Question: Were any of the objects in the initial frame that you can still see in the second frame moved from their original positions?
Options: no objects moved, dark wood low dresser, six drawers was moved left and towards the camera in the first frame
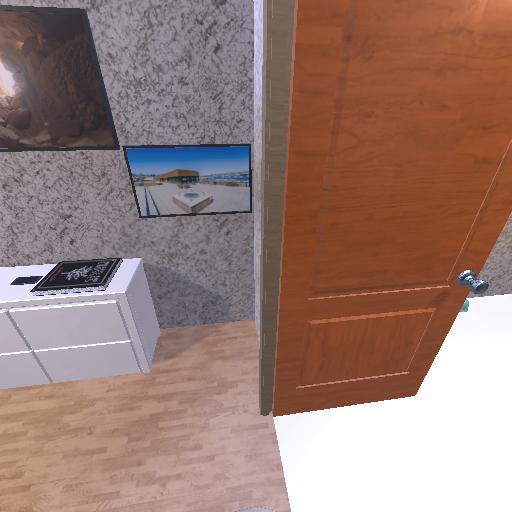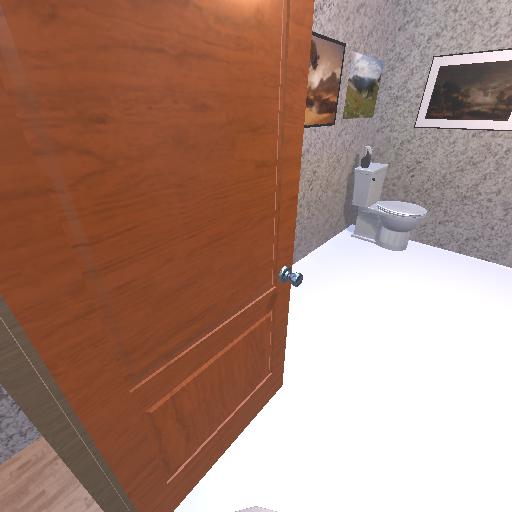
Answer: no objects moved